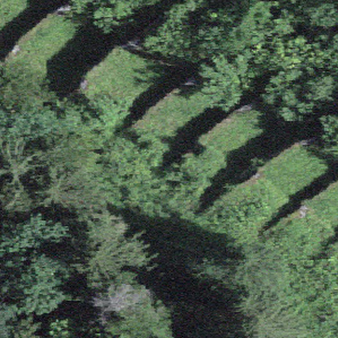
Label: other